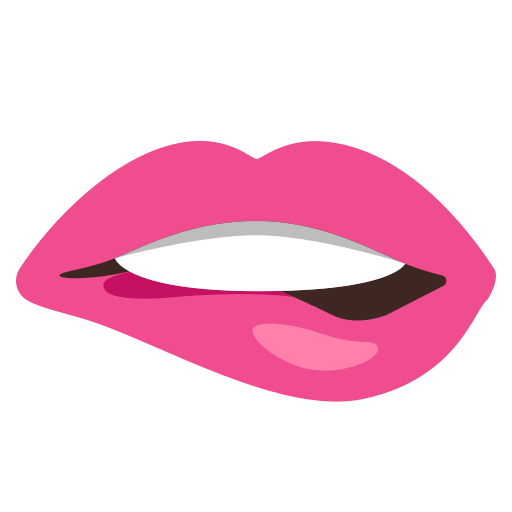
Emoji: 🫦